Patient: sex M, age 40
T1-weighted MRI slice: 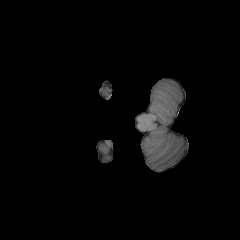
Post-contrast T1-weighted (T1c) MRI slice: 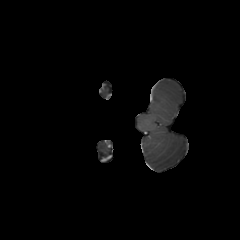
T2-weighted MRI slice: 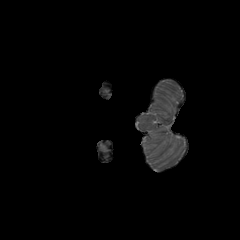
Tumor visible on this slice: no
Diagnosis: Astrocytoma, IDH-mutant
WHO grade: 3